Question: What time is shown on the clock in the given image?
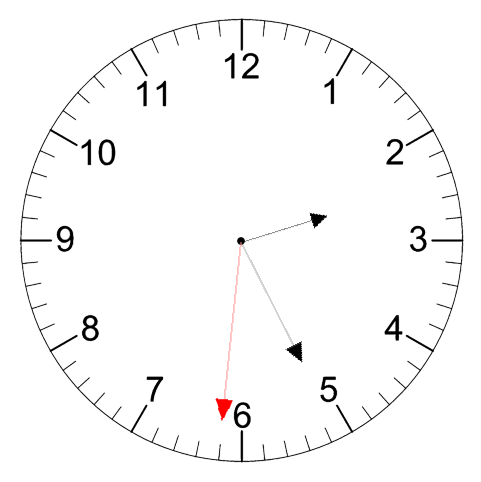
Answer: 02:25:31